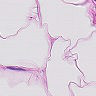
Metastatic tissue present: no